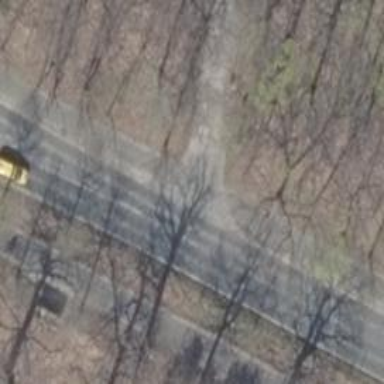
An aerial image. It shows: Road with "give way" sign.